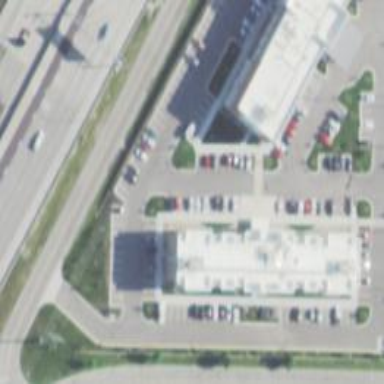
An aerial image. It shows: Parking space is available.